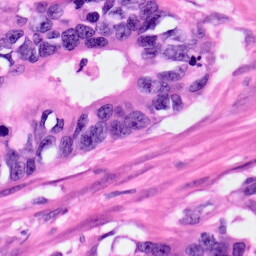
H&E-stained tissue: Pancreatic